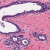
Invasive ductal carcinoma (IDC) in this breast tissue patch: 0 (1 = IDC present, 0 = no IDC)